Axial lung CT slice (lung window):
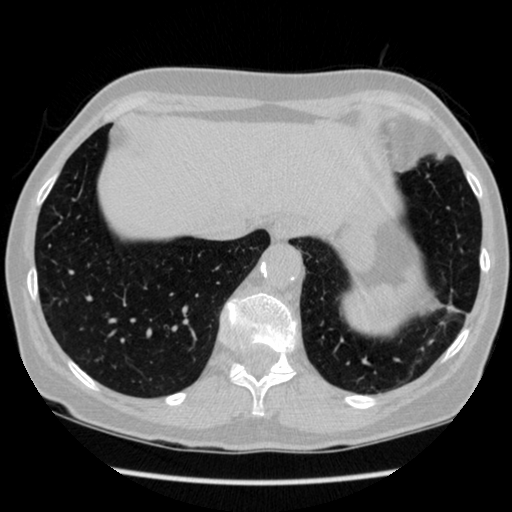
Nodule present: no